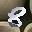
Label: 8